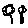
Label: flower